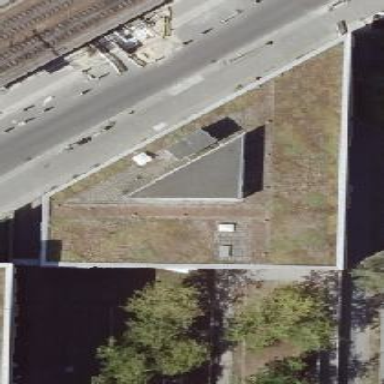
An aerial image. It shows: Residential building with flat silver roof.